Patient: sex M, age 32
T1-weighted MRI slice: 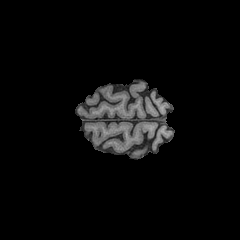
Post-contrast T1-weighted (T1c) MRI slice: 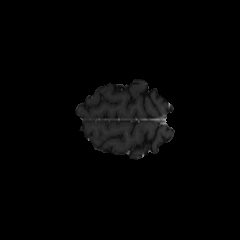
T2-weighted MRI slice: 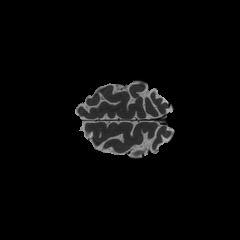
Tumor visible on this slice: no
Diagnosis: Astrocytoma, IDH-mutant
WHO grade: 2